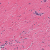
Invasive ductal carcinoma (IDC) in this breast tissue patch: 0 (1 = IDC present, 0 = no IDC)